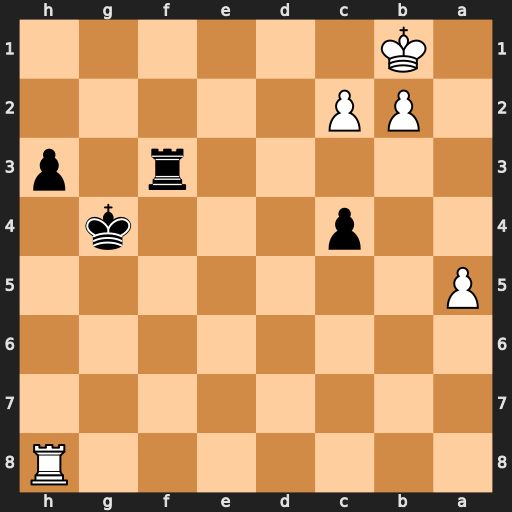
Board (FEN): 7R/8/8/P7/2p3k1/5r1p/1PP5/1K6
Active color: b
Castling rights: -
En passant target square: -
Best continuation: Rf1+ Ka2 Rf5 a6 Ra5+ Kb1 Rxa6